Question: This is the code below:
'''
#include <stdio.h>
#include <cuda.h>
#include <device_launch_parameters.h>
#include <cuda_runtime.h>
#define _crt_nonstdc_no_deprecate
__global__ void Kernel(float *d_arr_i,float *d_arr_o)
{
int i = threadIdx.x;
int j = threadIdx.y;
int k = threadIdx.z;
float f = d_arr_i[i];
d_arr_o[i] = f * f;
printf("%d
",f);
printf("x = %d & y = %d & z = %d
",i,j,k);
}
int main ()
{
//printf("Hello C..!");
const unsigned int arr_s = 12;
float h_arr_i[arr_s];
for (int i = 0;i < arr_s;i++)
{
h_arr_i[i] = float(i);
}
for (int i = 0;i<arr_s;i++)
{
printf("input arr %d : %e
",(int)i,h_arr_i[i]);
}
float h_arr_o[arr_s];
float* d_arr_i;
float* d_arr_o;
const unsigned int d_arr_s = arr_s*sizeof(float);
cudaMalloc((void**)&d_arr_i,d_arr_s);
cudaMalloc((void**)&d_arr_o,d_arr_s);
cudaMemcpy(d_arr_i,h_arr_i,d_arr_s,cudaMemcpyHostToDevice);
Kernel<<<1,arr_s>>>(d_arr_i,d_arr_o);
cudaMemcpy(h_arr_o,d_arr_o,d_arr_s,cudaMemcpyDeviceToHost);
printf("
");
for (int i = 0;i < arr_s;i++)
{
printf("output arr : %d
",h_arr_o[i]);
}
int d;
cudaDeviceProp c;
int e;
cudaGetDeviceProperties(&c,e);
printf("
%e",e);
cudaGetDeviceCount(&d);
printf("
%d
",d);
cudaFree(d_arr_i);
cudaFree(d_arr_o);
system("Pause");
return 0;
}
'''

In the above code "output arr " should give out the square of the numbers in the array, but it does not.
Can somebody please explain why is this error taking place ?
some details , I'm running the code on :
CUDA 2.3 / Emulation mode/without a NVIDIA GPU
OS : Windows 7 64bit
Visual Studio 2005 SP1
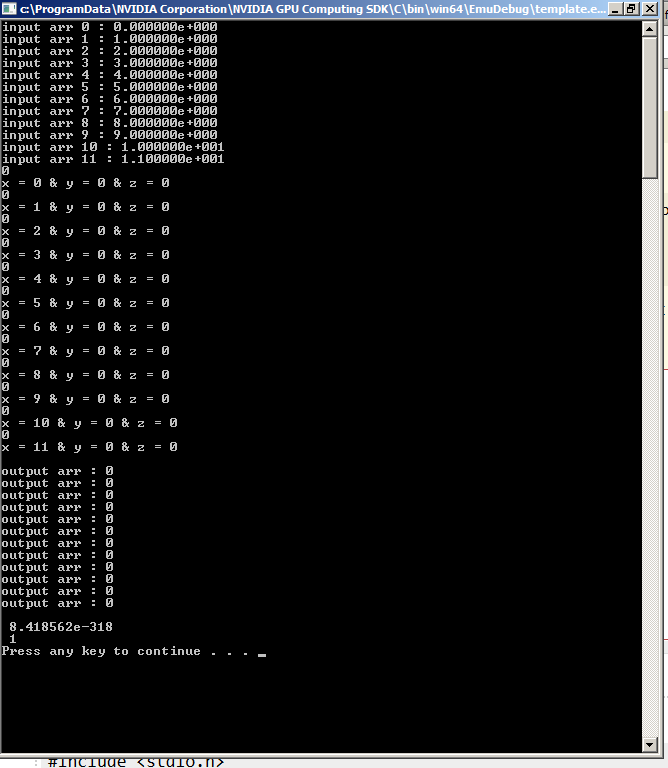
Answer: You are using the wrong 'printf' format specifier. This error occurs twice, once in the kernel, and once at the end of your code for the output printout.
Instead of '%d' you should use '%f'. When I make that change to your code, I get the correct results when running on a real GPU using CUDA 5.0:
'''
$ ./t212
input arr 0 : 0.000000e+00
input arr 1 : 1.000000e+00
input arr 2 : 2.000000e+00
input arr 3 : 3.000000e+00
input arr 4 : 4.000000e+00
input arr 5 : 5.000000e+00
input arr 6 : 6.000000e+00
input arr 7 : 7.000000e+00
input arr 8 : 8.000000e+00
input arr 9 : 9.000000e+00
input arr 10 : 1.000000e+01
input arr 11 : 1.100000e+01
0.000000
1.000000
2.000000
3.000000
4.000000
5.000000
6.000000
7.000000
8.000000
9.000000
10.000000
11.000000
x = 0 & y = 0 & z = 0
x = 1 & y = 0 & z = 0
x = 2 & y = 0 & z = 0
x = 3 & y = 0 & z = 0
x = 4 & y = 0 & z = 0
x = 5 & y = 0 & z = 0
x = 6 & y = 0 & z = 0
x = 7 & y = 0 & z = 0
x = 8 & y = 0 & z = 0
x = 9 & y = 0 & z = 0
x = 10 & y = 0 & z = 0
x = 11 & y = 0 & z = 0
output arr : 0.000000
output arr : 1.000000
output arr : 4.000000
output arr : 9.000000
output arr : 16.000000
output arr : 25.000000
output arr : 36.000000
output arr : 49.000000
output arr : 64.000000
output arr : 81.000000
output arr : 100.000000
output arr : 121.000000
'''